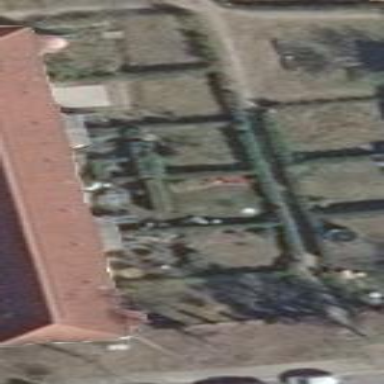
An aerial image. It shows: Garden that is leisure land.